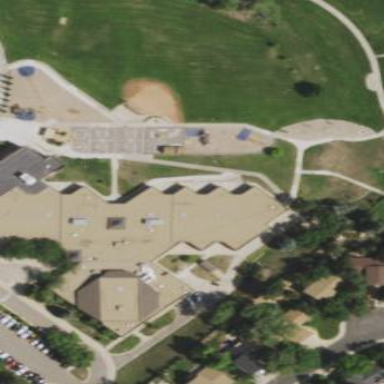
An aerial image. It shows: School.